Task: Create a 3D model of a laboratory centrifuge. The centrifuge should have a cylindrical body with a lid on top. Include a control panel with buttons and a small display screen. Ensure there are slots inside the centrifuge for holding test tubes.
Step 29:
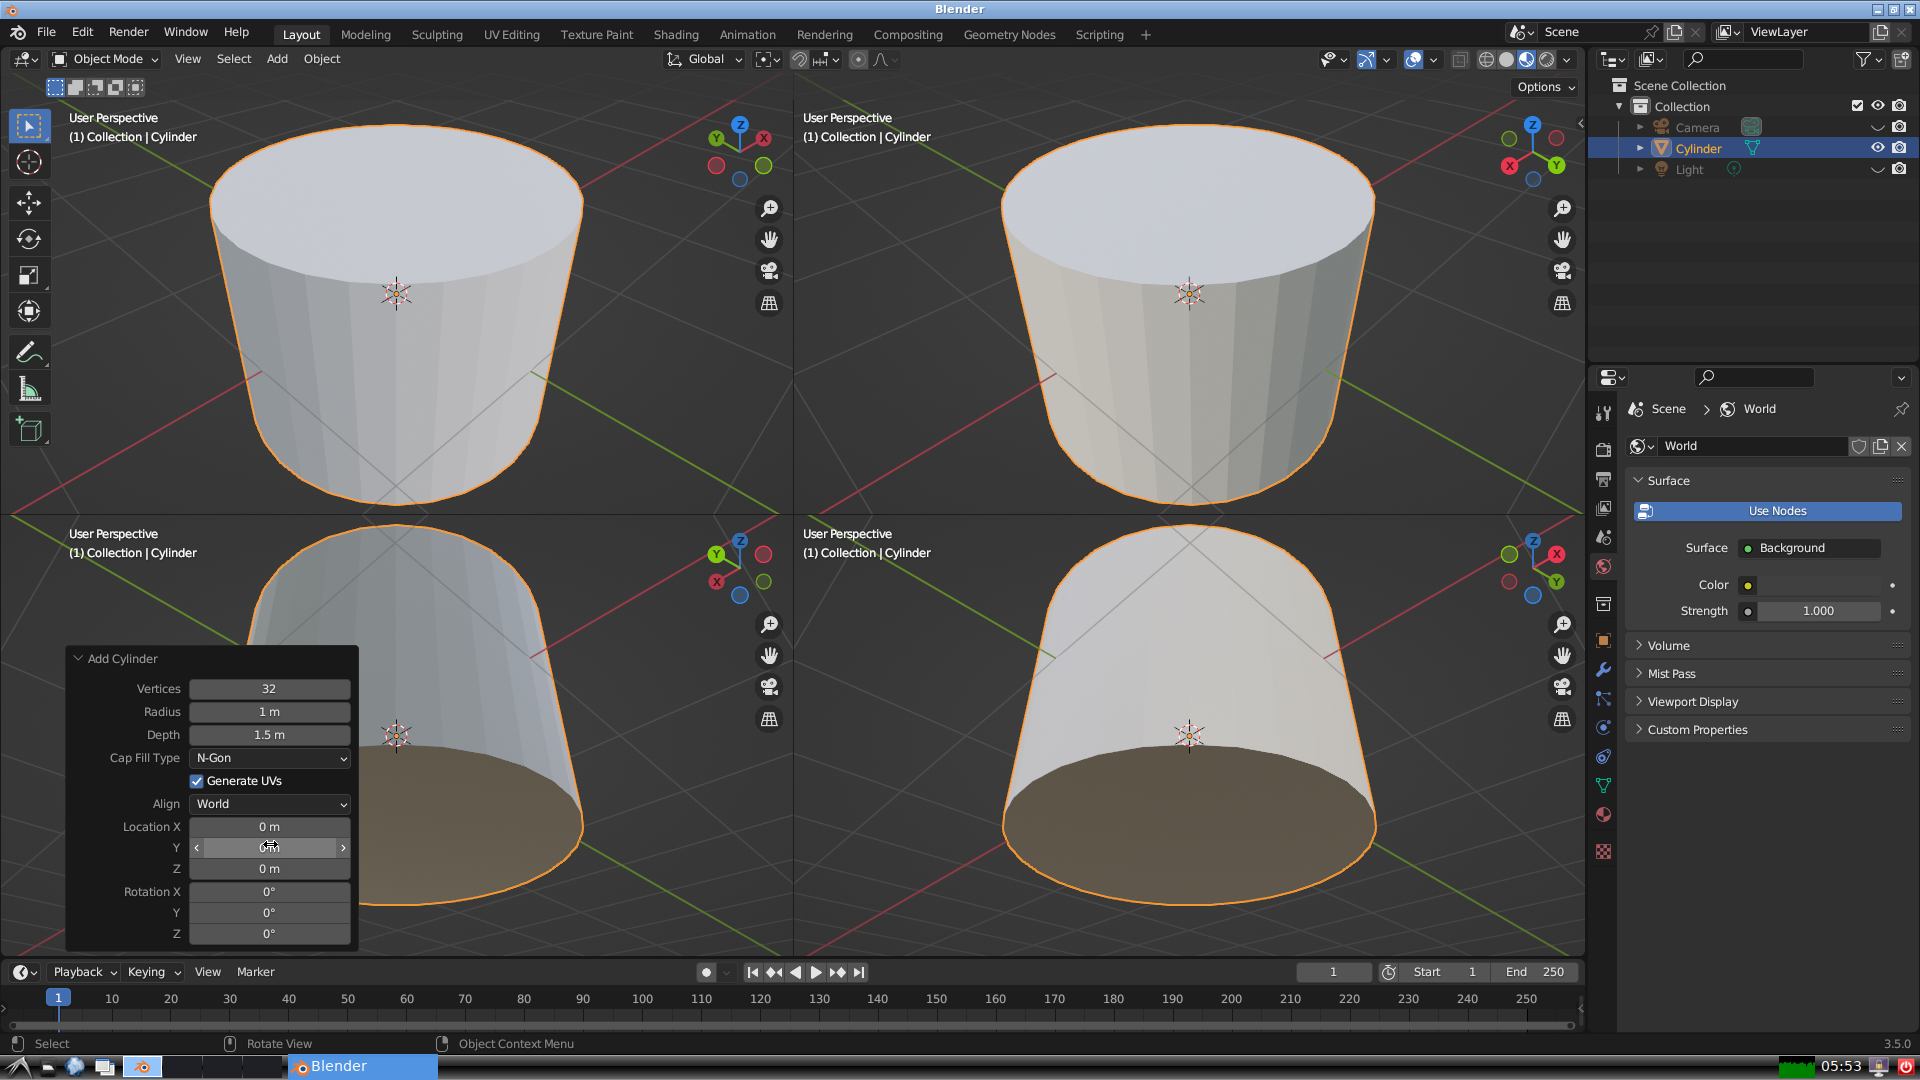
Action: click: no